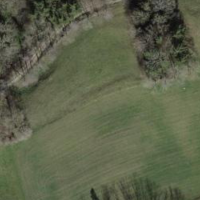
EUNIS habitat code: 41
Species observed at this site:
Pseudochorthippus parallelus